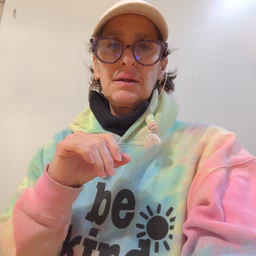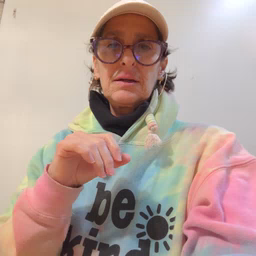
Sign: chocolate